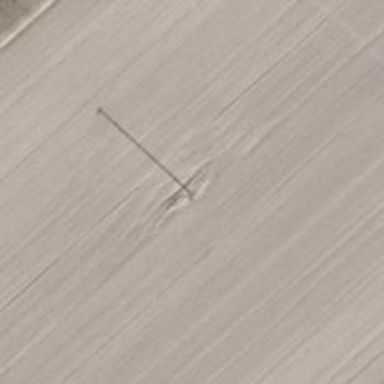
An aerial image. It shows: Power pole.